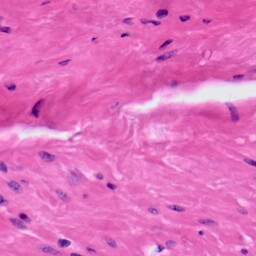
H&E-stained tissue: Prostate